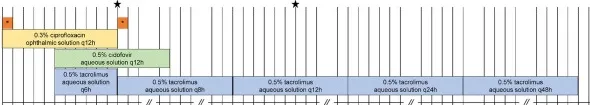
Timeline of the cat's clinical course and treatments.
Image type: chart (chart)